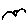
Label: bird